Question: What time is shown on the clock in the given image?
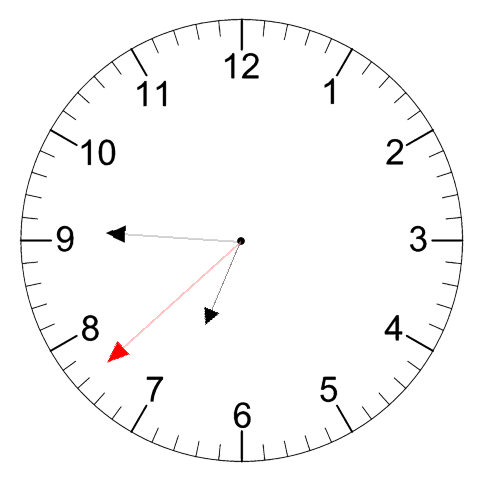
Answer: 06:45:38